Question: I need help. I have a database table with open house data. I have open house date and next open house date columns. Currently I can make a search by date range and it will show me the all the open houses that include open dates and next open dates. What I want to do is when sorting by date, I want to duplicate the row if there's a next open date with that date, so when a person is scrolling down the list they will see that same open house but with next open date as a duplicate. What would be the best practices for this? currently I have just listing showing once with open date and next date. Please help. Thanks
MYSQL table:
> 'INSERT INTO 'active_listings' ('ID', 'mls_id', 'address', 'city', 'state', 'zip', 'price', 'total_apx_sqft', 'bedrooms', 'bathrooms', 'listing_agent', 'listing_agent_id', 'listing_agent_office', 'school_district', 'open_date', 'next_open_date', 'time_from', 'time_to', 'next_time_from', 'next_time_to', 'photo_url', 'latitude', 'longitude', 'map_quality', 'map_zoom_level', 'update_date', 'public_remarks', 'agent_email', 'agent_website', 'agent_image', 'virtual_tour', 'area_grid', 'sub_division', 'acres', 'year_built', 'directions') VALUES (1, '20144226', '1928 S Legacy Dr', 'Liberty Lk', 'WA', '99019', 270000, 1968, '4', '3', 'Karen Smith', '2245', 'Coldwell Banker', 'Central', '2014-12-20 00:00:00', '2014-12-21 00:00:00', '12:00 pm', '4:00 pm', '12:00 pm', '4:00 pm', NULL, '47.654011', '-117.114914', '0.95', '16', '2014-12-21 22:25:12', 'xxx', 'kar@gmail.com', 'www.sdf.com', NULL, '', 'A112/087', 'Parkside', '0', '2014', 'Liberty Lake Exit, right on Country Vista Dr.');'

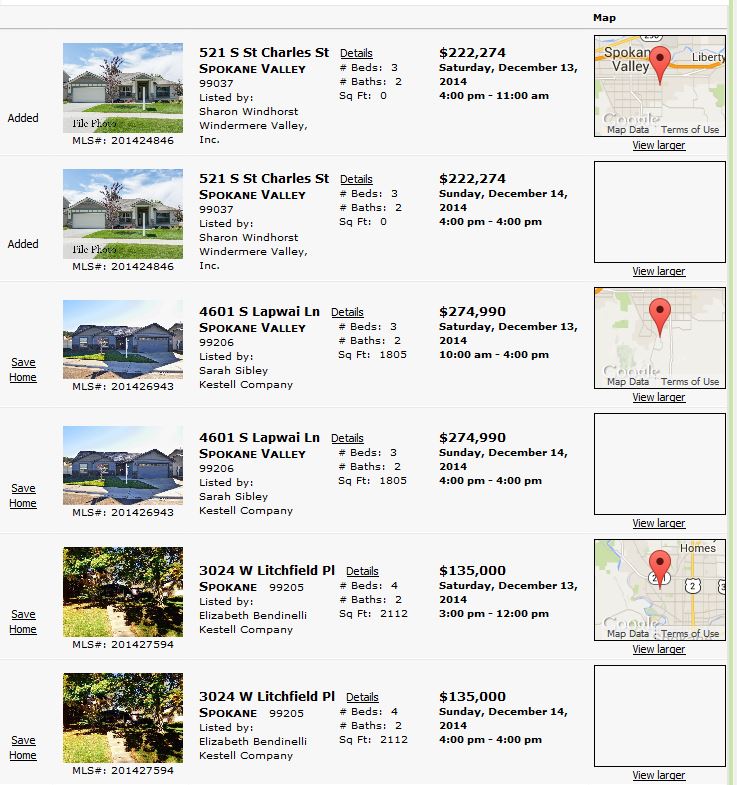
Answer: if I understand well, you can simply remove "next_open_date" column, and insert one row for each open_date for the same house.
'''
| house | open_date |
| h1 | 2014-12-10 |
| h2 | 2014-12-11 |
| h1 | 2014-12-15 |
'''
or (whith a little more work) use another table to store the dates.
'''
houses table: house open dates table:
| ID | house | | house_id | open_date |
| 1 | h1 | | 1 | 2014-12-10 |
| 2 | h2 | | 2 | 2014-12-11 |
| 1 | 2014-12-15 |
'''
then INNER JOIN your select:
'''
SELECT a.house, b.open_date FROM houses a INNER JOIN open_dates b ON a.id = b.house_id;
'''
this will result in one row for each open_date.